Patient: sex M, age 49
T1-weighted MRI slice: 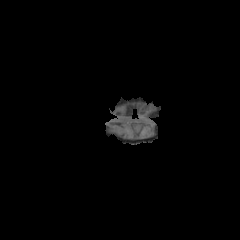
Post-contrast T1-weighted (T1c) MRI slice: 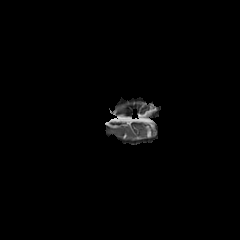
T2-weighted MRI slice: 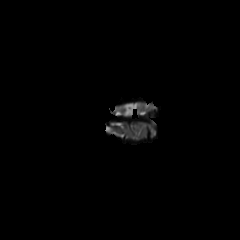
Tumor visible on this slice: no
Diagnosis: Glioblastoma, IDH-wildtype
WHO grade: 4